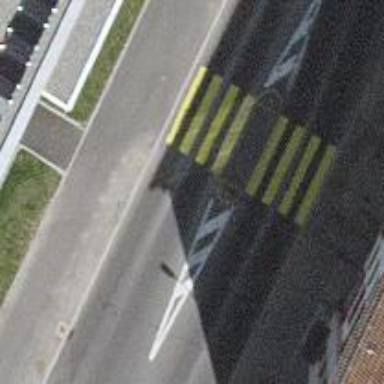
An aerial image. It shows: Marked pedestrian crossing with zebra designation and central island.